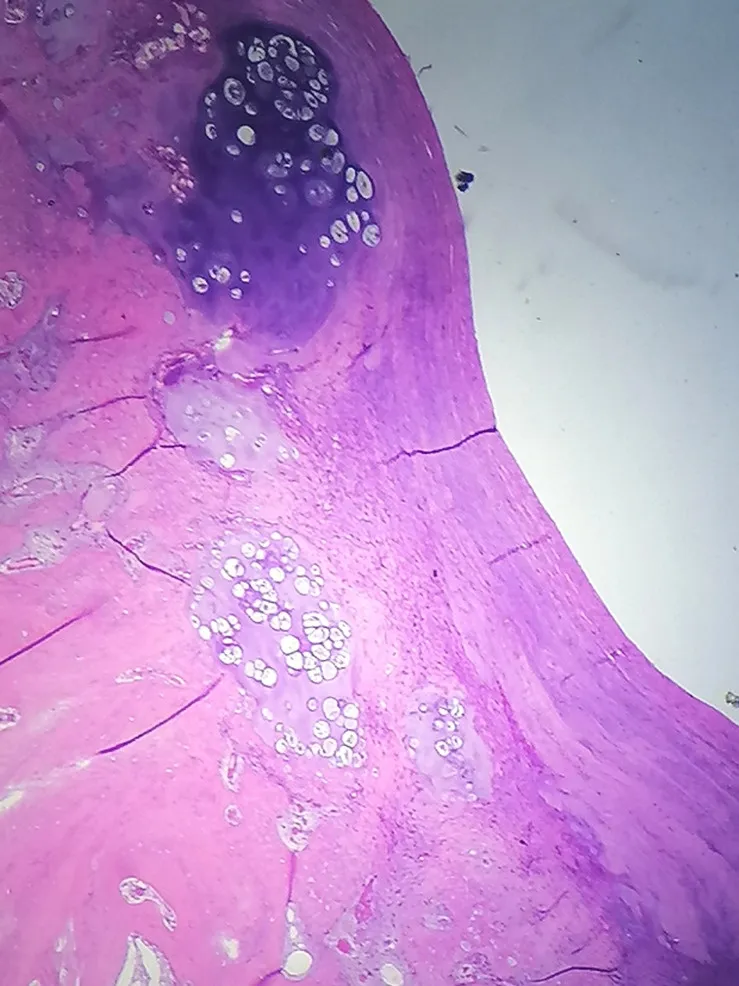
the osteochondroma had no signs of malignant transformation, and was topped by a thin layer of regular cartilage, which was topped by a fibrous layer.
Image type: pathology (h&e)